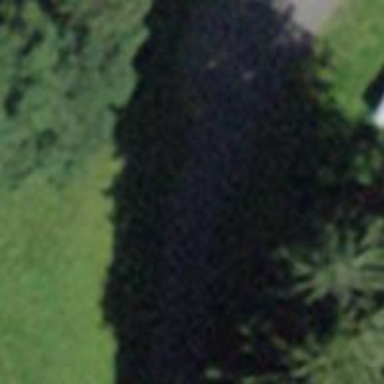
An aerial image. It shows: Track road on bridge with grade 1 tracktype.